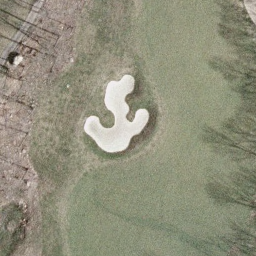
Label: golf course